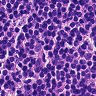
Metastatic tissue present: no